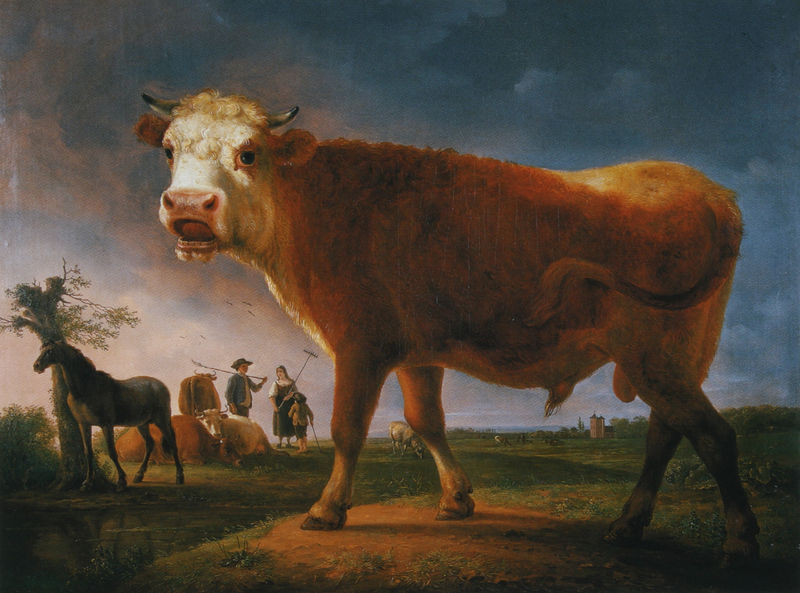
Titel: Stier auf der Weide
Künstler: Jean-Baptiste de Roy
Standort: Mainz
Institution: Landesmuseum
Schlagwörter: baum, blau, dunkel, gemälde, gewitter, himmel, kopf, mann, schatten, wasser, weiß, wolken, bäume, fluss, frauen, gelb, grün, landschaft, menschen, see, teich, abend, bewegung, braun, frau, grau, hell, hintergrund, hut, kleid, licht, männer, nacht, nase, ohr, schwarz, vordergrund, gebäude, gras, haus, hund, rasen, rot, tier, tiere, weg, wiese, rock, jung, augen, barock, stehen, horn, portrait, öl, bach, baumstamm, erde, feld, felder, horizont, häuser, kühe, natur, regenhimmel, stamm, vieh, vögel, weide, busch, gehen, kirche, land, familie, kind, paar, ohren, rosa, wald, arbeit, bauern, pferd, turm, bewölkt, fell, huf, hufe, schwanz, magd, pfütze, liegen, düster, ort, acker, bäuerin, feldarbeit, berge, dorf, grasen, herde, kuh, rind, naiv, unruhe, unwetter, blue, people, red, white, black, dark, green, woman, nahaufnahme, pink, brown, plant, junge, bauer, offen, rinder, schaf, schwein, burg, türme, nach 1900, bürgertum, hufen, nasenlöcher, werkzeug, gefleckt, schreien, clouds, man, sky, tree, leder, maul, nüstern, zunge, building, field, house, landscape, orange, water, horizon, tower, village, landwirtschaft, boy, child, eyes, euter, hörner, scheckig, grass, river, plants, spielbein, standbein, bauernfamilie, tierstück, bulle, ochse, pflug, stier, schaaf, mouth, animals, tail, birds, lol, sohn, weise, baumstumpf, sense, meadow, pasture, outside, peasants, knecht, bäurin, heimweg, eier, leaves, trunk, family, kuhherde, hoden, animal, bush, cattle, cow, cows, farm, farmer, horse, rechen, rächen, hirt, rindvieh, fields, sunset, bull, hoof, horns, hooves, sheep, soil, eating, grazing, farmers, blöken, tan, mistgabel, brün, muh, branch, bukolik, angry, towers, aufgeladen, big, laughing, wallach, aufbrechen, harke, frau mann, pflüge, tools, muhen, muen, vista, hoe, farming, rake, crying, hoes, distant, husband, sdorf, portrait eines stiers, kuh natur, wiese gras schnwanz hörner, weiß nciht, tongue, curly, milk, clay, teeth, chateau, tree trunk, nostrils, muggerl, steer, anials, fiehzucht, rakes, bawling, bulging, mooing, twitching, switching, mavögel, muht